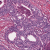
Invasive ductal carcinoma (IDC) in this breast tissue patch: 0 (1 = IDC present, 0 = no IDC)